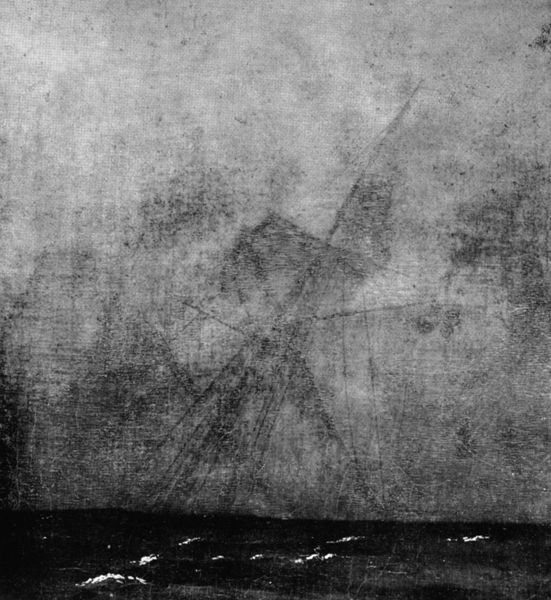
Titel: Mönch am Meer, Infrarotaufnahme mit dem Schiff rechts von dem Mönch
Künstler: Caspar David Friedrich
Institution: Berlin, Staatliche Museen, Alte Nationalgalerie
Schlagwörter: dunkel, gemälde, himmel, meer, wasser, weiß, impressionismus, see, grau, schwarz, skizze, zeichnung, malerei, wand, horizont, kontrast, gischt, schiff, segel, wellen, studie, moderne, abstrakt, fläche, modern, grafik, graphik, monochrom, linien, schaum, ölfarbe, impression, segeln, foto, tusche, reste, schwarz-weiß, schraffur, leinwand, undeutlich, caspar david friedrich, schwar, röntgen, schaumkrone, white, painting, abstract, black, 19. jahrhundert, ddruck, abstrac